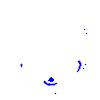
Particle: electron